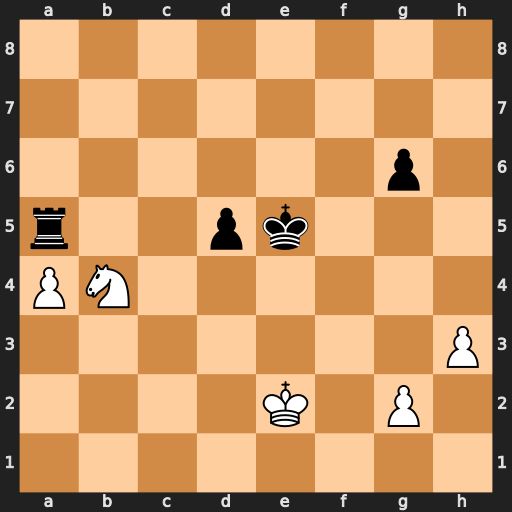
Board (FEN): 8/8/6p1/r2pk3/PN6/7P/4K1P1/8
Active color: w
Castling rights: -
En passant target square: -
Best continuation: Nc6+ Ke4 Nxa5